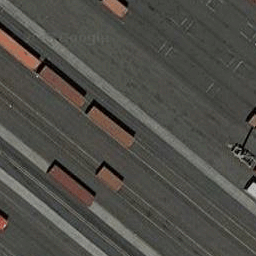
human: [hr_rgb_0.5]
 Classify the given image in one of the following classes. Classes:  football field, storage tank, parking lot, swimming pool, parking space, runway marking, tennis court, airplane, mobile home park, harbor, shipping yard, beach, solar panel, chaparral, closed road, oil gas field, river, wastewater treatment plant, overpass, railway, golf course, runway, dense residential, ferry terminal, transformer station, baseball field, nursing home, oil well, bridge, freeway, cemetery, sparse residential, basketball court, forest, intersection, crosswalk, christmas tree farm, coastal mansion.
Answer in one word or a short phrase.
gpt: shipping yard